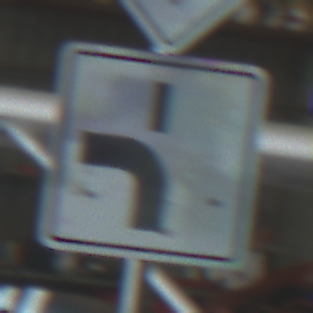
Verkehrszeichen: VerlaufVorfahrtsstrasse5
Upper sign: Vorfahrtsstrasse
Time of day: Midday
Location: Indoor (Urban)
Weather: NotSpecified
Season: NotSpecified
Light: Natural